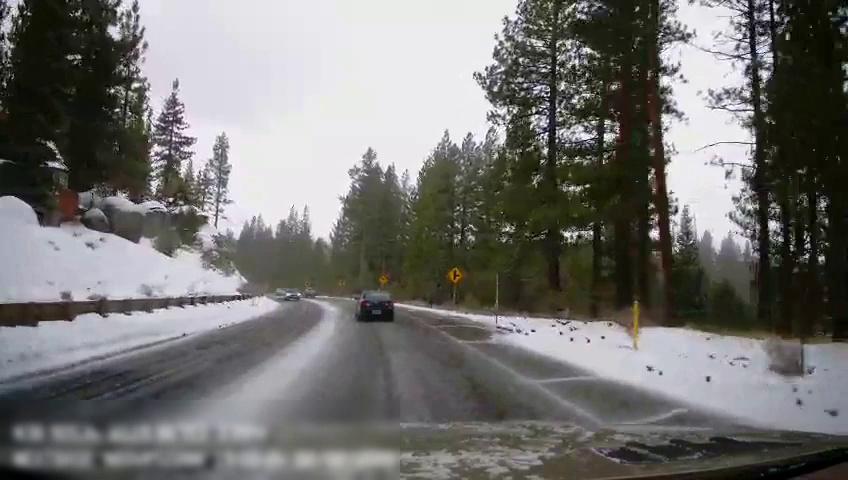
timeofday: Day
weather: Snowy
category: Drivable Space
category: Vehicles | SUV
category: Vehicles | Car
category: Vehicles | Car
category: Lanes | Opposite Lane
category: Lanes | Current Lane
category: Traffic | Signs